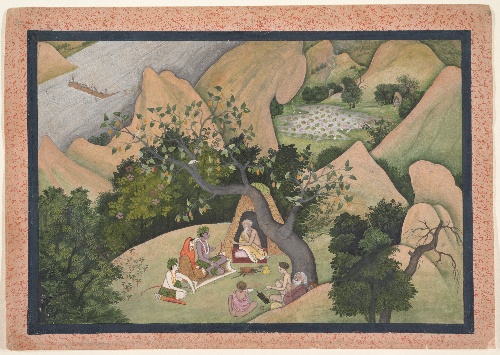
Date: ca. 1780
Object type: Folio
Classification: Paintings
Medium: Opaque watercolor and ink on paper
Culture: India (Kangra, Himachal Pradesh)
Dimensions: Page: 9 15/16 x 14 1/16 in. (25.2 x 35.7 cm)
Image: 8 1/8 x 12 1/8 in. (20.6 x 30.8 cm)
Department: Asian Art
Credit line: Seymour and Rogers Funds, 1976
Accession year: 1976
Repository: Metropolitan Museum of Art, New York, NY
Tags: Men|Women|Landscapes|Boats